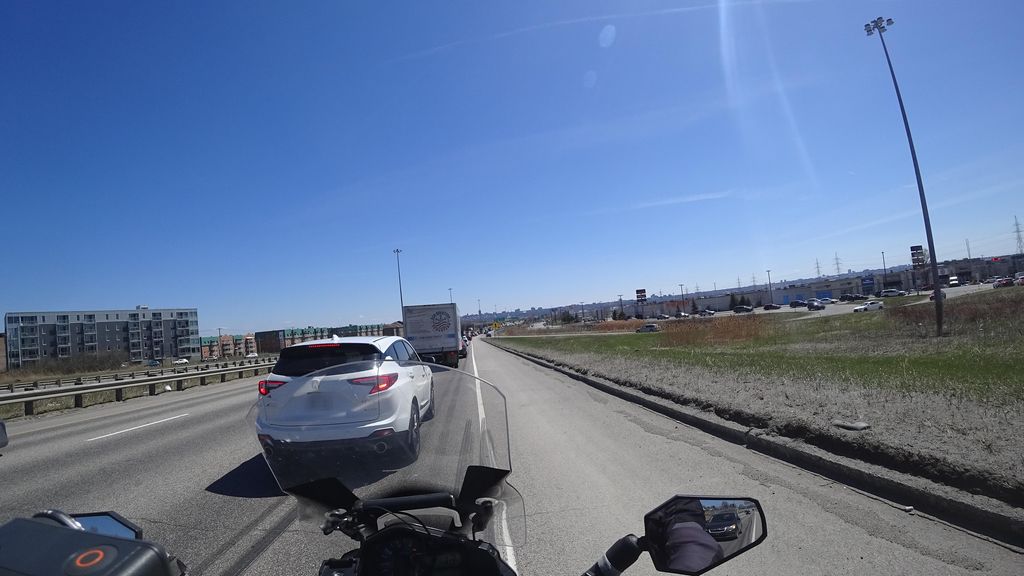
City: quebec_city